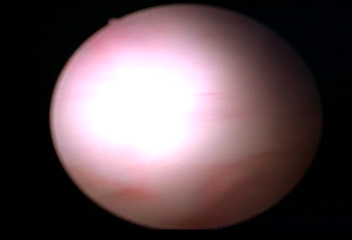
Modality: WLC
Class: Normal mucosa
Bladder cancer association: No